Однородная доска массы $m$ симметрично лежит на двух катках, расстояние между осями которых равно $l$ (см. рис). Коэффициент трения одного из катков о доску равен $\mu$; по другому катку доска может скользить без трения. Шероховатый каток приведен в очень быстрое вращение, а в прежнем положении равновесия доску удерживает пружина жесткости $k$.
При каких значениях $\mu$ доска, получив смещение из положения равновесия, сможет совершать гармонические колебания?
Какова частота этих колебаний?
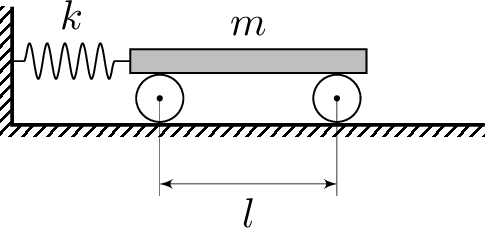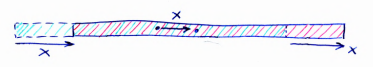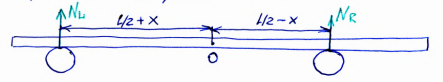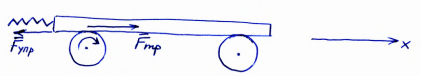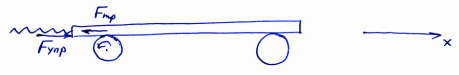
При каких значениях $\mu$ доска, получив смещение из положения равновесия, сможет совершать гармонические колебания?
Решение: Пусть доска сдвинулась на расстояние $x$ вправо. Посмотрим, как изменяется силы реакции опоры со стороны катков.  Изначально они в силу симметрии равны $\frac{mg}{2}$.Запишем правило моментов относительно центра масс доски (точки $O$) для сдвинутой доски. Получим: $$N_L(L / 2+x)=N_R(L / 2-x)$$Также в проекции на вертикальную ось запишем $2й$ закон Ньютона:$$N_L+N_R=m g \\N_L=mg-N_R$$$$\begin{aligned}& \left(m g-N_R\right)(L / 2+x)=N_R(L / 2-x) \\& m g\left(\frac{L}{2}+x\right)=N_R\left(\frac{L}{2}-x+\frac{L}{2}+x\right)=N_R L .\end{aligned}\\N_R=m g \cdot\left(\frac{1}{2}+\frac{x}{L}\right) .$$Аналогично $$N_L=m g\left(\frac{1}{2}-\frac{x}{L}\right) \\N_R-\frac{m g}{2}=\frac{m g x}{L} ; \quad N_L-\frac{m g}{2}=-\frac{m g x}{L} $$ В задаче возможны 4 конфигурации.$1.$ Крутится левый шероховатый каток и по часовой стрелке.  $$F_{тр}(x)=F_{тр}(0)+\mu\left(N_L-\frac{m g}{2}\right)=F_{тр}(0)-\frac{\mu mg}{L}x \\\mu N_L=\mu\left(\frac{m g}{2}+\left(N_L-\frac{m g}{2}\right)\right).$$$$F_{упр}(x)=F_{упр}(0)-k x .$$$x$ означает смещение доски оси $x$ из положения равновесия.$$F(x)=F_{упр}(x)+F_{тр}(x)=F_{упр}(0)+F_{тр}(0)-x\left(\frac{\mu m g}{L}+k\right) .$$$F(x)$ — проекция суммарной (полной) силы, действующей на доску при ее смещении $x$.По условию $F_{упр}(0)+F_{тр}(0)=0$.Поэтому $F(x)=-x\left(\frac{\mu m g}{L}+k\right).$Запишем $\mathrm{II}$ закон Ньютона: $$\begin{aligned}& m \ddot{x}=-x\left(\frac{\mu m g}{L}+k\right) \\& \ddot{x}=-x\left(\frac{\mu g}{L}+\frac{k}{m}\right) .\end{aligned}$$Это уравнение гармонических колебаний с частотой $$\omega=\sqrt{\frac{\mu g}{L}+\frac{k}{m}} .$$Обратим внимание, что в данной конфигурации колебания возникают при любом $\mu.$ $2.$ Крутится левый каток и против часовой стрелки.  Аналогично случаю $1$ можно записать: $$\begin{aligned}& F_{тр}(x)=-\mu N_L=F_{тр}(0)-\mu\left(N_L-\frac{m g}{2}\right)=F_{тр}(0)+\frac{\mu m g}{l} x . \\& F_{упр}(x)=F_{упр}(0)-k x \end{aligned}$$$F(x)=F_{тр}(0)+F_{упр}(0)-x\left(k-\frac{\mu m g}{l}\right)$.Так же, как в случае $1$, придем к уравнению:$$\ddot{x}=-x\left(\frac{k}{m}-\frac{\mu g}{l}\right) .$$Это уравнение гармонических колебаний только при $\frac{k}{m}-\frac{m g}{l}>0$, что равносильно $\mu<\frac{k L}{m g}$.В случае $2$ колебания возможны лишь в случае $\mu<\frac{k L}{m g}$, их частота $\omega=\sqrt{\frac{k}{m}-\frac{M g}{L}}$. $3.$ Правый каток шероховатый и крутится против часовой стрелки. Данный случай симметричен случаю $1$. При любом $\mu$ возникнут гармонические колебания частоты $$\omega=\sqrt{\frac{k}{m}+\frac{\mu g}{L}} .$$ $4.$ Правый каток шероховатый и крутится по часовой стрелке.Данная ситуация симметрична случаю $2$. Гармонические колебания возникнут только при $\mu<\frac{k L}{m g}$ и их частота будет равна $$\omega=\frac{k}{m}-\frac{\mu g}{L}.$$
Ответ: $$\mu<\frac{k L}{m g}$$

Какова частота этих колебаний?
Ответ: $$\omega=\frac{k}{m}-\frac{\mu g}{L}$$
Темы:
T, Механика, Динамика, Частота колебаний, Колебания, Всероссийские, Пружина, Трение